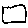
Label: square